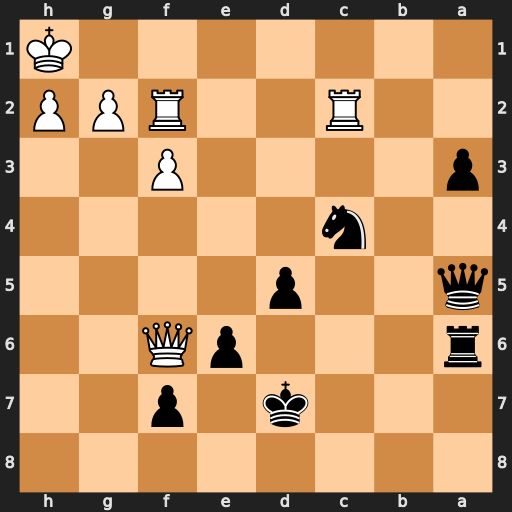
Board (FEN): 8/3k1p2/r3pQ2/q2p4/2n5/p4P2/2R2RPP/7K
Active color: b
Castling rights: -
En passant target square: -
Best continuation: Qe1+ Rf1 Qxf1#